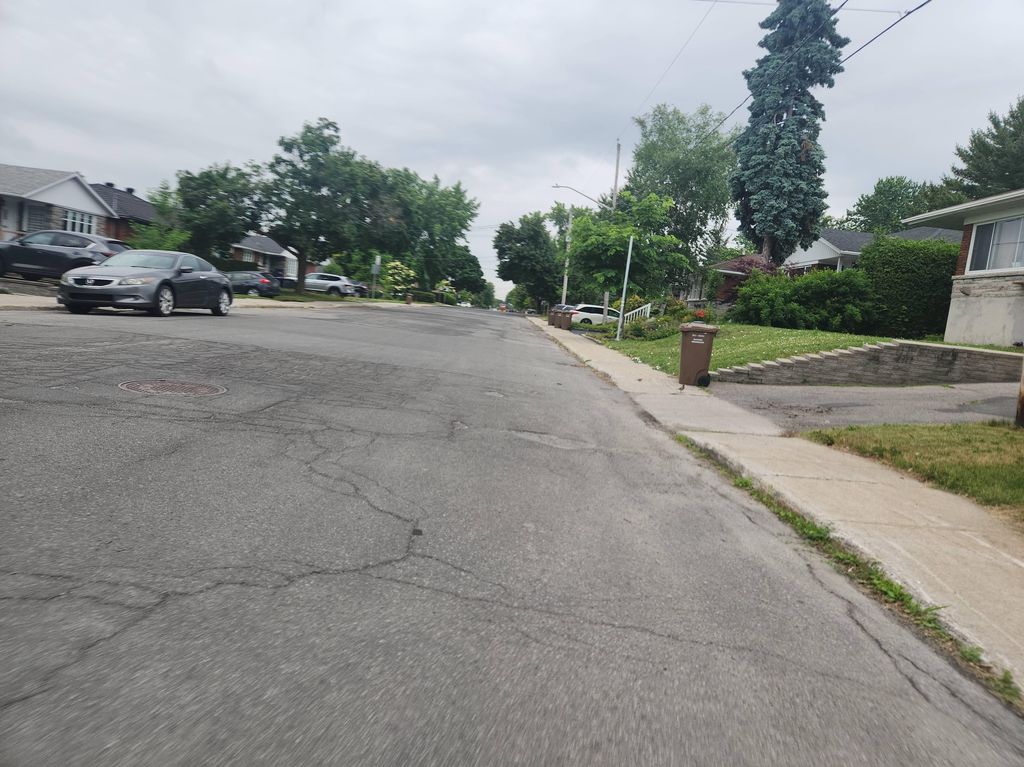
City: montreal